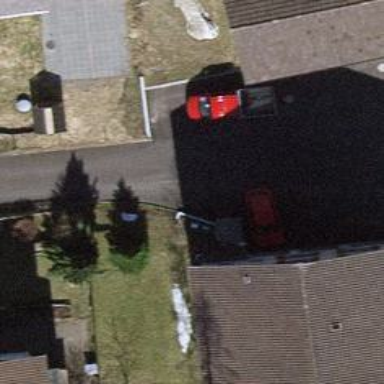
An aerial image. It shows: Alleyway designated as service road.